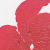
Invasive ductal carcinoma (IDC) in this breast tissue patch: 0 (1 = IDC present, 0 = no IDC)